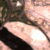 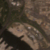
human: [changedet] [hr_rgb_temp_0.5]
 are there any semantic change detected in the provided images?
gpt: A few buildings were built near the river.